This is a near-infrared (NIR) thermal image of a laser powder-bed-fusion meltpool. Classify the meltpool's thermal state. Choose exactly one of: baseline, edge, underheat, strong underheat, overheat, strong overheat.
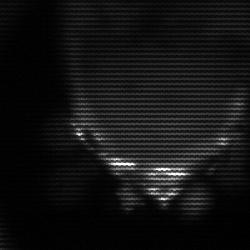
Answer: edge